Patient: sex M, age 29
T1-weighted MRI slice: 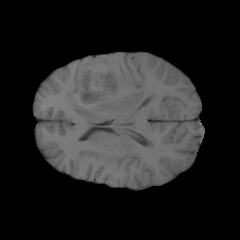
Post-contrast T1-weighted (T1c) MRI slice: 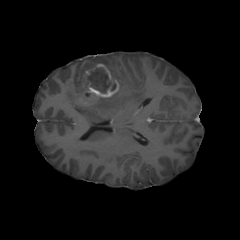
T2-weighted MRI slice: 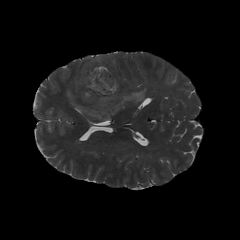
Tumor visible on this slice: yes
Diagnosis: Glioblastoma, IDH-wildtype
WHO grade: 4